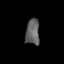
Tissue: lung
Cell type: T cells
Senescence score: 0.1962
Nuclear area (px): 349
Mean DAPI intensity: 97.261